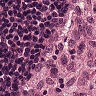
Metastatic tissue present: no